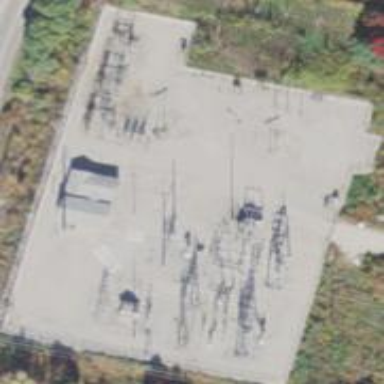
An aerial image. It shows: Distribution level power substation.